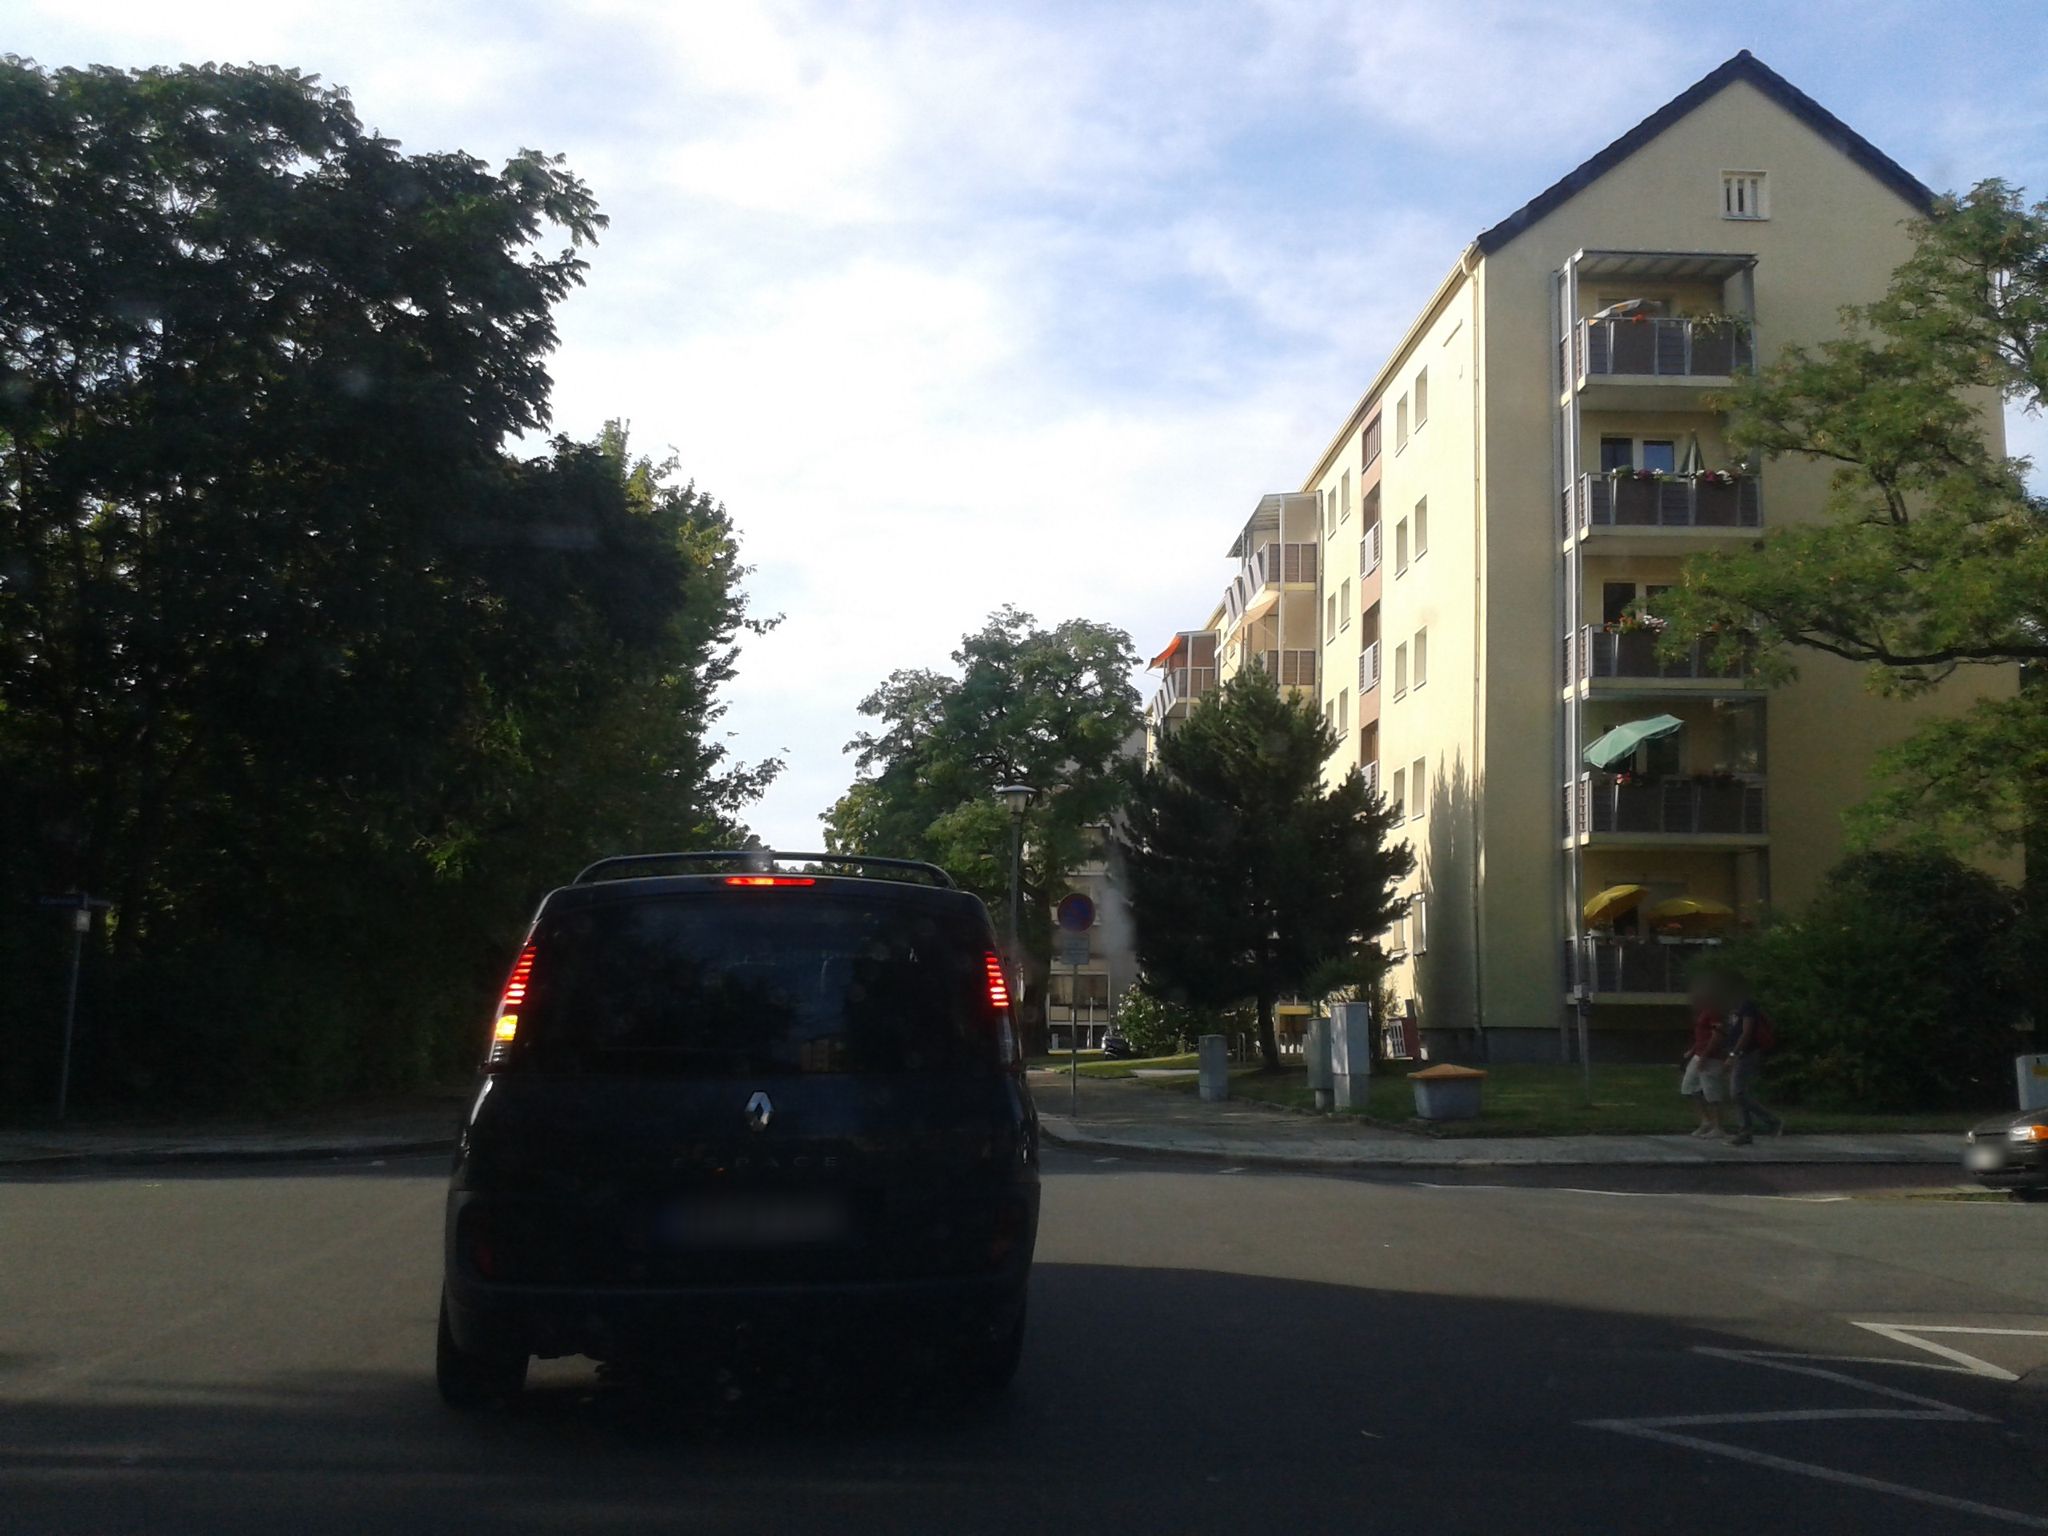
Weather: clear
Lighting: day
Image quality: good
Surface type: driving surface
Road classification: residential
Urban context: urban centre
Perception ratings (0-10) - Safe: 7.39, Lively: 8.65, Beautiful: 8.77, Boring: 4.5, Depressing: 1.22, Wealthy: 8.68